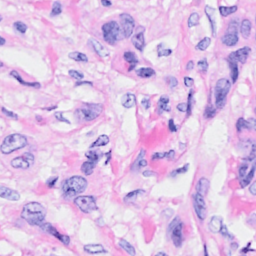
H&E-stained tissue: Breast